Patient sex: F
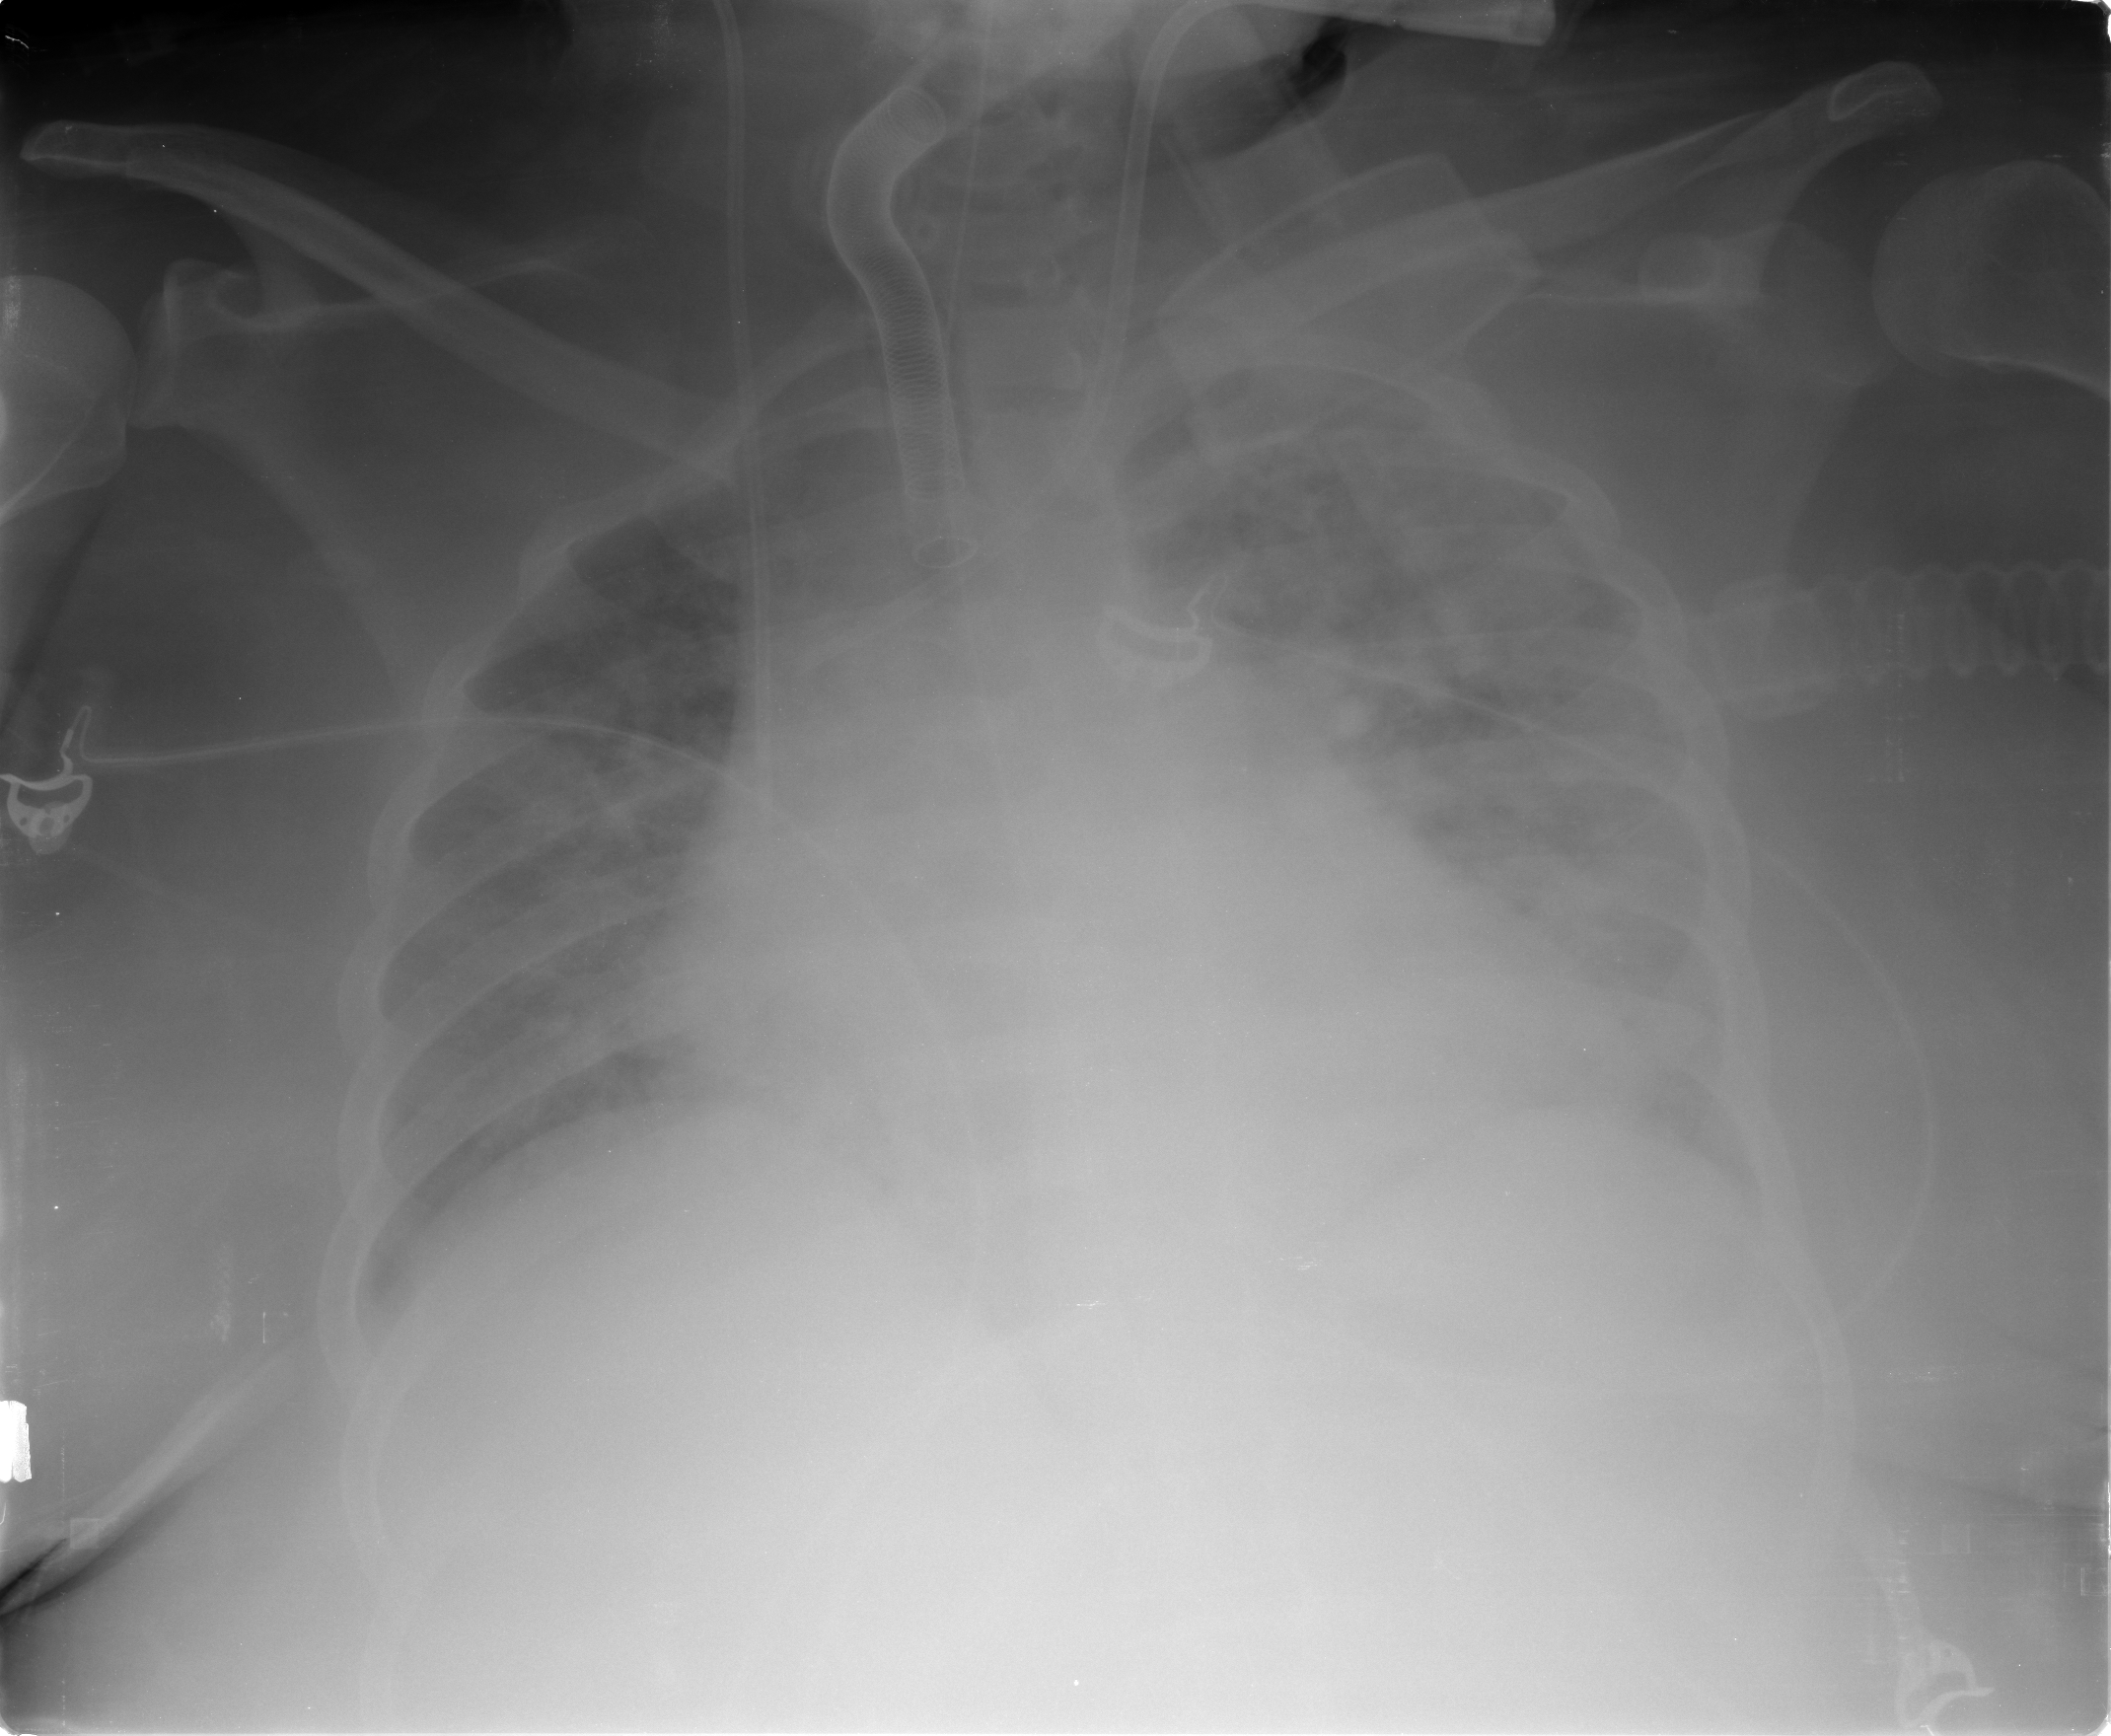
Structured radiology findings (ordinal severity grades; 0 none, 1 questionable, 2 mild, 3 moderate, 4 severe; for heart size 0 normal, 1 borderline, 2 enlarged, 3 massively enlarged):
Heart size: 3
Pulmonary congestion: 2
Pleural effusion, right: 1
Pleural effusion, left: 2
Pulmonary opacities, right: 3
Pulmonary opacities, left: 3
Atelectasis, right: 3
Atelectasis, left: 4